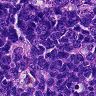
Metastatic tissue present: no